Question: I have meet one issue:
There is one database,it could be connected by sqldeveloper tools

But I want to use c3p0 to connect the database with the jdbcurl:
jdbc:oracle:thin:@2.2.6.11:2709:hl.webtest.com
get these error:
WARN - com.mchange.v2.resourcepool.BasicResourcePool$AcquireTask@55854763 -- Acquisition Attempt Failed!!! Clearing pending acquires. While trying to acquire a needed new resource, we failed to succeed more than the maximum number of allowed acquisition attempts (5). Last acquisition attempt exception:
java.sql.SQLException: Listener refused the connection with the following error:
'''
at oracle.jdbc.driver.SQLStateMapping.newSQLException(SQLStateMapping.java:70)
'''
why C3p0 throw the error? It seemed that the jdbcurl is wrong, what is correct jdbcurl with the Service Name?
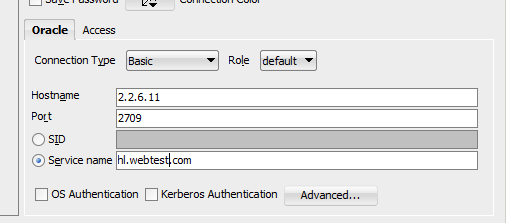
Answer: '''
jdbc:oracle:thin:@//2.2.6.11:2709/hl.webtest.com
'''
it is use service_name, not the SID
You need the '//' and the '/'